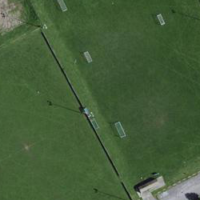
EUNIS habitat code: 52
Species observed at this site:
Tussilago farfara